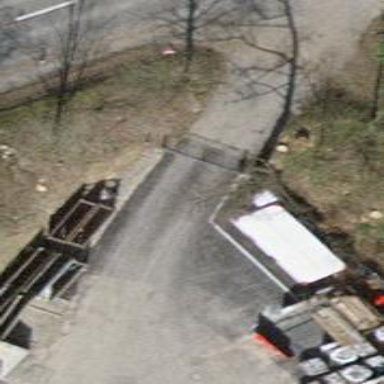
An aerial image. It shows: Gate.